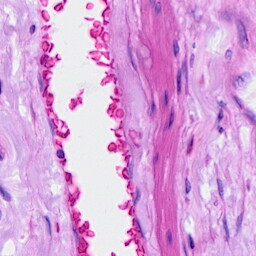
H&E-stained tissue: Ovarian